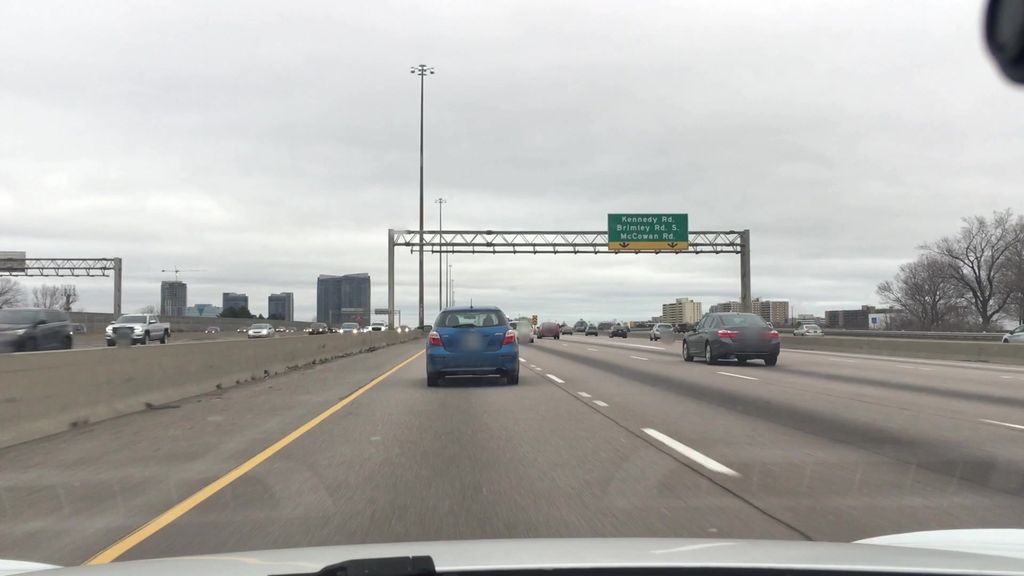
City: toronto